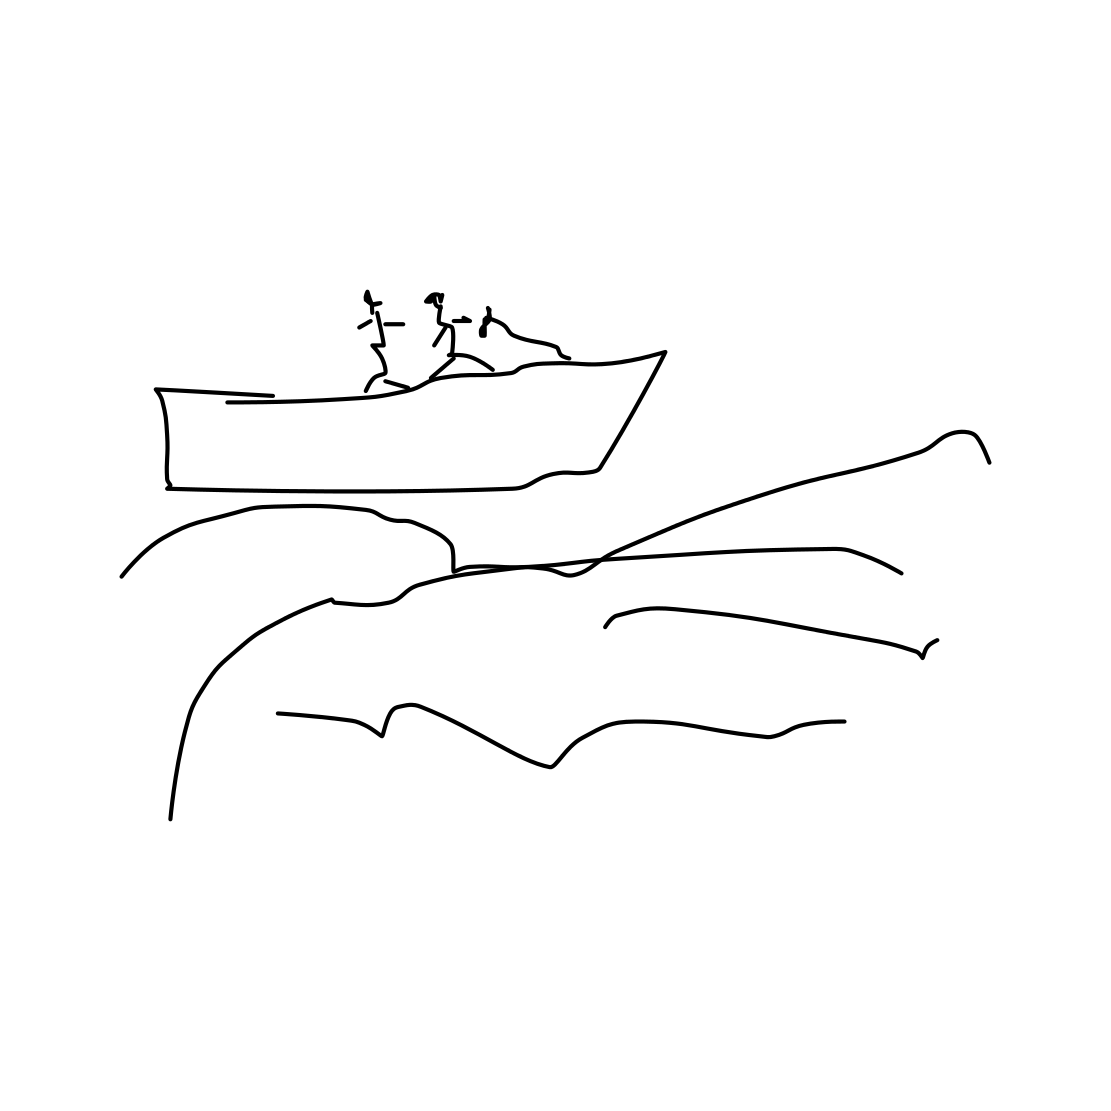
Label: speed-boat